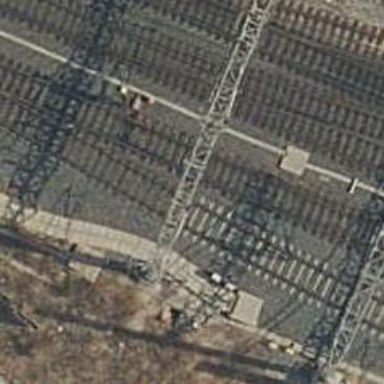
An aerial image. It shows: Railway track with contact line for electrification.